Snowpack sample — Buffalo Mountain, Silverthorne, Colorado, USA (1/25/25, 10:11 AM MST)
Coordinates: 39.6222, -106.1139
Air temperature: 22 °F
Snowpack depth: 110 cm
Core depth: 30 cm
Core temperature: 42.8 °F
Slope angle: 12°, slope face: 102°
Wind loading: high
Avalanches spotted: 0
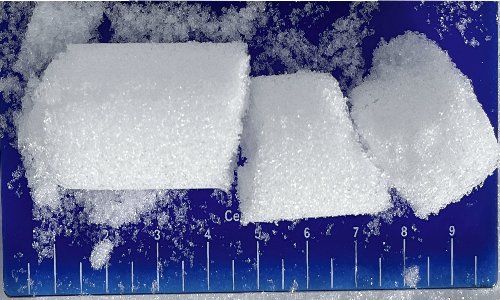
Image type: core
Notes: No avalanches nearby, collected on the outskirts of a fire break 15 meters from the treeline, on way to Buffalo and Red Mountain